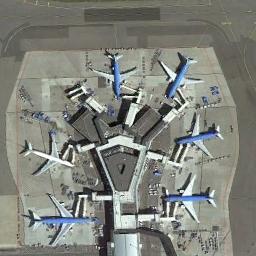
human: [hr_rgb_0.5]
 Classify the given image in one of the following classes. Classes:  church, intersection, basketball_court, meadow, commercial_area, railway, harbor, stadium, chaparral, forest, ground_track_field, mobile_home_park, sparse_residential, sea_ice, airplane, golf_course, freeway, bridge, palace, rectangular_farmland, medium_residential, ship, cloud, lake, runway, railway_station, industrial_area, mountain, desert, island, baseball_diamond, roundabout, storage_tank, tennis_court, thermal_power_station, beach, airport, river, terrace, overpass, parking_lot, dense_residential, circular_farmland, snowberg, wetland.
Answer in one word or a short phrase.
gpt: airplane